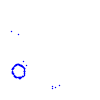
Particle: kaon